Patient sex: M
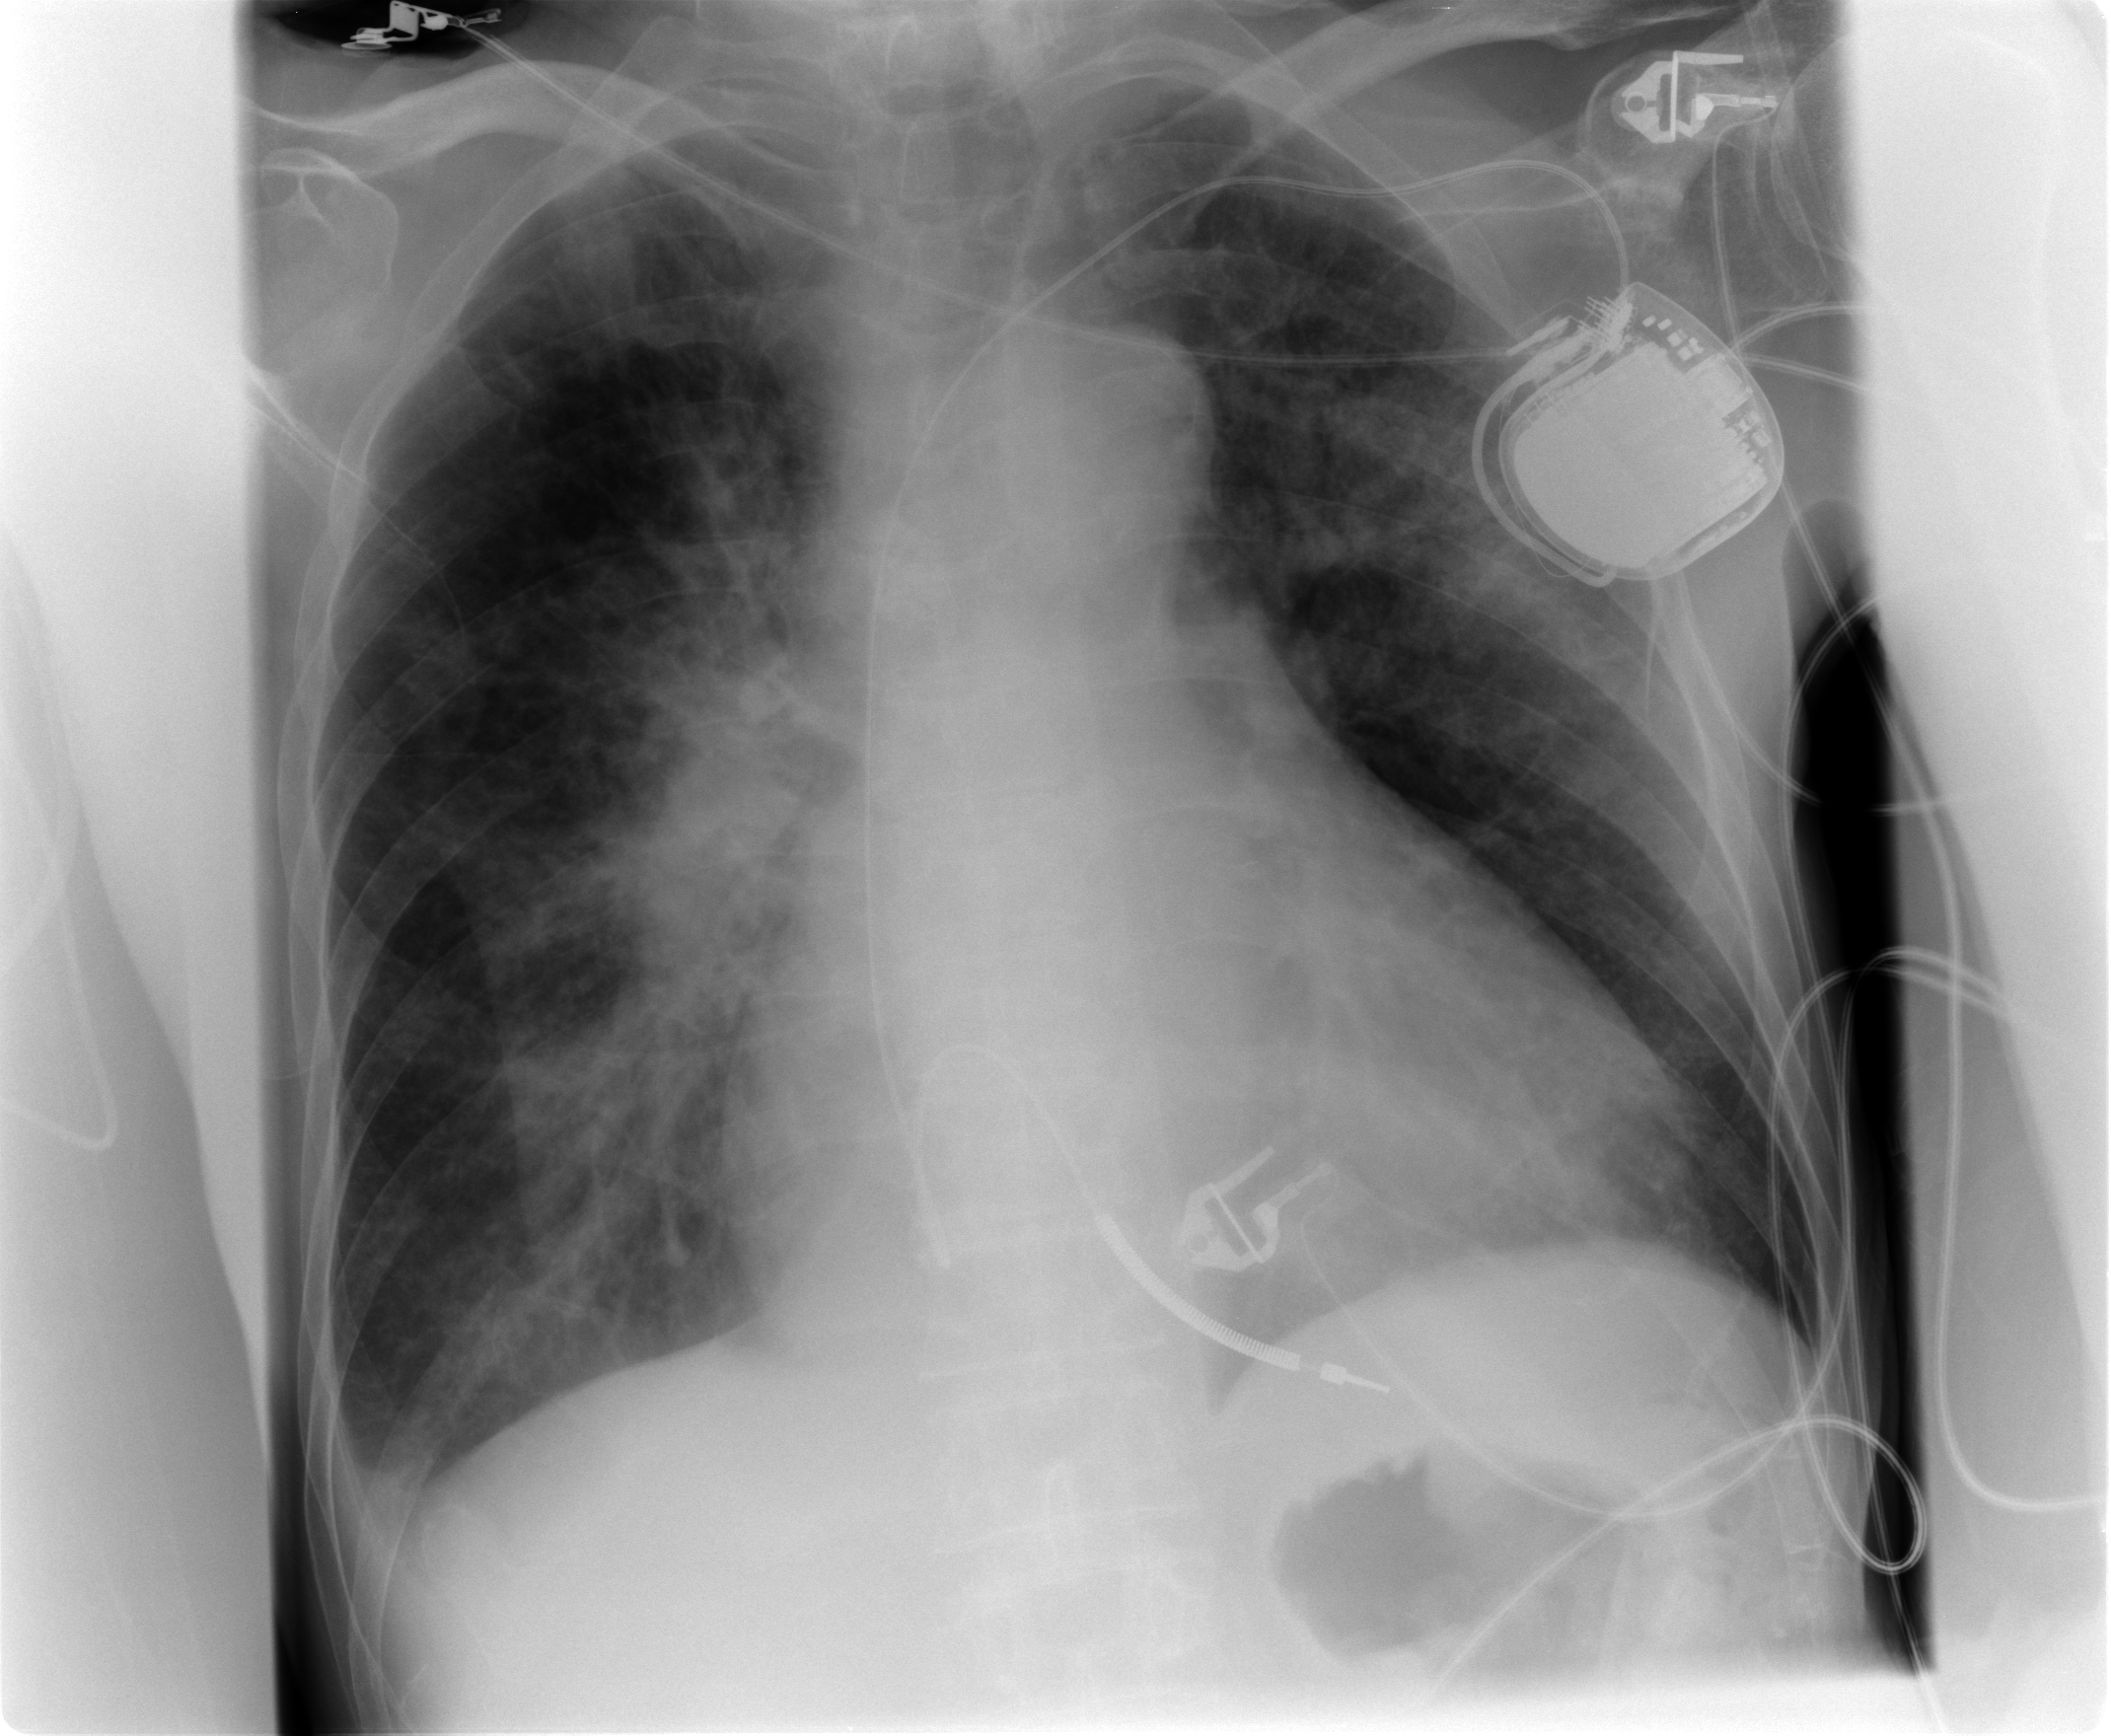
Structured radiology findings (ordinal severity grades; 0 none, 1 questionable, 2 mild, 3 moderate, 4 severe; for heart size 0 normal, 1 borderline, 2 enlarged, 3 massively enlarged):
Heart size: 2
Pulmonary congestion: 2
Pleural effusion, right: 0
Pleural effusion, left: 0
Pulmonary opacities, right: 2
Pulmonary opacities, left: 0
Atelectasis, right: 0
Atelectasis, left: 0